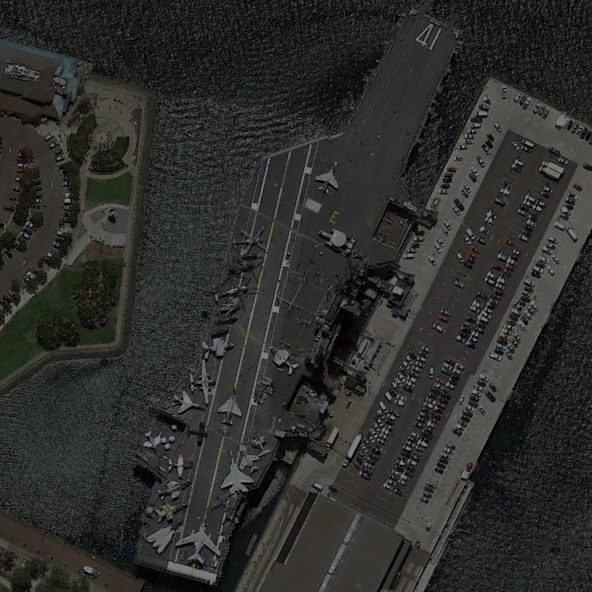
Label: aircraft_carrier